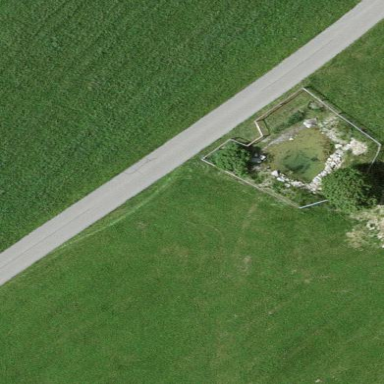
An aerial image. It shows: Fence.